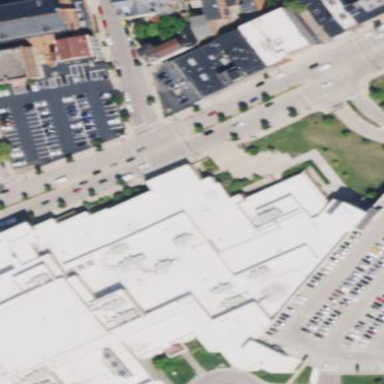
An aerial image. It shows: Building that serves as casino attraction.